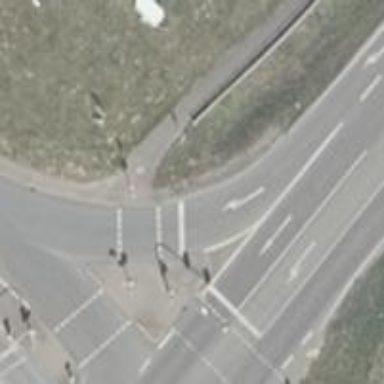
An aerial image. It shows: Road with traffic signals.